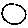
Label: moon